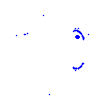
Particle: kaon